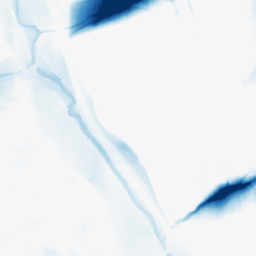
Category: morphological
Decomposition family: morphological_square
Decomposition parameters: operation: closing
size: 50
Upsampling method: bicubic_3x
Upsampling parameters: scale: 3
Upsampling scale: 3